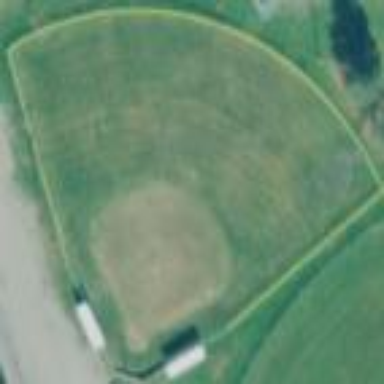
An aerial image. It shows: Baseball pitch for leisure and sports activities.